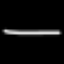
Label: octagon